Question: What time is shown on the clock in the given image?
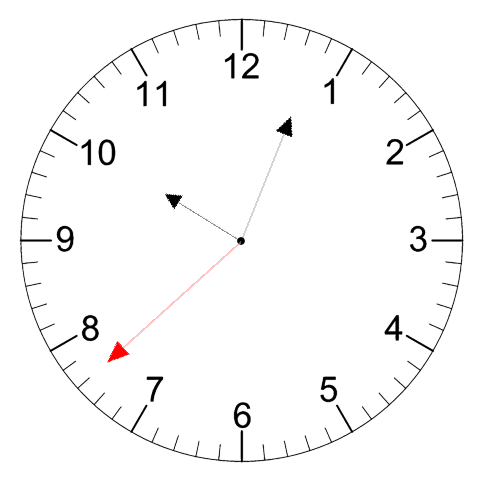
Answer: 10:03:38